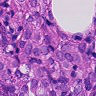
Metastatic tissue present: yes